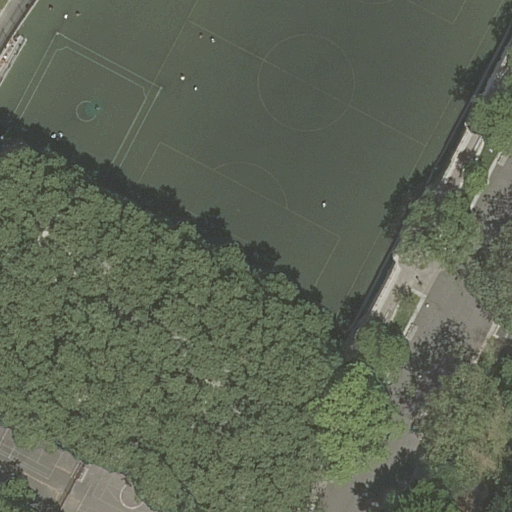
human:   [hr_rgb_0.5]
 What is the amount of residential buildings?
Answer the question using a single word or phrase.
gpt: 1

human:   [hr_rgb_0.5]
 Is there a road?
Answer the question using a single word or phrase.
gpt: yes

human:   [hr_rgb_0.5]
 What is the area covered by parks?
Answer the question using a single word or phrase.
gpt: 10636m2

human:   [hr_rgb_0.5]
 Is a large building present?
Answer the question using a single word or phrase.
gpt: no

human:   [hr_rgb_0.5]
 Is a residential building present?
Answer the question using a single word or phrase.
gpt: yes

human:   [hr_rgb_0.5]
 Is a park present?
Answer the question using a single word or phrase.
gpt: yes

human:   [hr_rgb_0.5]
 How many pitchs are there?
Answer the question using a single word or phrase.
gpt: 1

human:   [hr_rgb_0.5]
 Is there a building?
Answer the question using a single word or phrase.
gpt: yes

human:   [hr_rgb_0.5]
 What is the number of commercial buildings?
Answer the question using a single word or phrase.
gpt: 0

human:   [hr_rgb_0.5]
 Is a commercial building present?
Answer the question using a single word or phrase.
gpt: no

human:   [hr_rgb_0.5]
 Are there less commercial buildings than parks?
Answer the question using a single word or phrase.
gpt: yes

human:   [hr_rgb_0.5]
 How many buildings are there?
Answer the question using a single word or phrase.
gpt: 1

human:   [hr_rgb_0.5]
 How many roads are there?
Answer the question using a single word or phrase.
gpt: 1

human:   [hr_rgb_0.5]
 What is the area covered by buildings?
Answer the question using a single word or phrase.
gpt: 39m2

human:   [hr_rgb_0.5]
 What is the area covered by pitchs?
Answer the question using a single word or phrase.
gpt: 1m2

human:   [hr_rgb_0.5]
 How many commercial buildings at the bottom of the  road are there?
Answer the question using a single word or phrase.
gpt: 0

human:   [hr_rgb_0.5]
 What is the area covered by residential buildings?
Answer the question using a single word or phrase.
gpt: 39m2

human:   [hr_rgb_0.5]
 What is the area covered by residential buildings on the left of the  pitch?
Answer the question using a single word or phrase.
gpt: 39m2

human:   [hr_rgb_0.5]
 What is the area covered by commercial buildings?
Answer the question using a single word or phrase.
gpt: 0m2

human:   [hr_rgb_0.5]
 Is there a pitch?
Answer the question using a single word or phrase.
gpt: yes

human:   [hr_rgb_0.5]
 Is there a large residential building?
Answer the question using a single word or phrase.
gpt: no

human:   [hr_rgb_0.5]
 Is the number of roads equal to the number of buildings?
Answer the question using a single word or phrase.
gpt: yes

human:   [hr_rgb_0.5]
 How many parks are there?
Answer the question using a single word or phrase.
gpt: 1

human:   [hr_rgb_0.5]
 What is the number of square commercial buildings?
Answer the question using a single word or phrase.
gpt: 0

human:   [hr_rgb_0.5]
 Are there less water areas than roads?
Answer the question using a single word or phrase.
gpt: yes

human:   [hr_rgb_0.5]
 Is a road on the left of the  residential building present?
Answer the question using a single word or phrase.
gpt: no

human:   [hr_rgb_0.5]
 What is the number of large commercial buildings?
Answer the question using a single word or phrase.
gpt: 0

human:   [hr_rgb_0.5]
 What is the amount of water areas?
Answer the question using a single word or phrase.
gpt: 0

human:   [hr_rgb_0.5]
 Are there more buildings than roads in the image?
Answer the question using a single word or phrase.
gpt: no

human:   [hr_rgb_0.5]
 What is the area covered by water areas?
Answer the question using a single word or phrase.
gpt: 0m2

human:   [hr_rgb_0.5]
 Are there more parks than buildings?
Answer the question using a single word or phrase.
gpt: no

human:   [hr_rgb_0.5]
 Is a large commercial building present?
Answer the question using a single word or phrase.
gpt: no

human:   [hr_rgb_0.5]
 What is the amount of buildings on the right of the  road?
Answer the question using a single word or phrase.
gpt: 0

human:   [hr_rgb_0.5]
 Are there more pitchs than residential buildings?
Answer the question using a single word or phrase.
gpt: no

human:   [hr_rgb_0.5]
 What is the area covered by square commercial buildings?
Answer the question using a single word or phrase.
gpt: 0m2

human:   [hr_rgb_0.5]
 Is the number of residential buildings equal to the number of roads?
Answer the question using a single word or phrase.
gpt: yes

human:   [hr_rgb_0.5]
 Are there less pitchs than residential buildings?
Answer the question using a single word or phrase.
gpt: no

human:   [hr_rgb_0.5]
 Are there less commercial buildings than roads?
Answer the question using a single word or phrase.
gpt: yes

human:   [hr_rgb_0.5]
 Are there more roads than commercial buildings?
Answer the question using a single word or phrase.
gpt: yes

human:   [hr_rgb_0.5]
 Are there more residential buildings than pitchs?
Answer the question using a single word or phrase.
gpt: no

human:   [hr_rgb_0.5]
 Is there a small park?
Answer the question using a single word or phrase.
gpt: no

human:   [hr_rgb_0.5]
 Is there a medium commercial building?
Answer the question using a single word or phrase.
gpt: no

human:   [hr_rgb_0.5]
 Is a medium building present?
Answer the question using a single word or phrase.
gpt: no

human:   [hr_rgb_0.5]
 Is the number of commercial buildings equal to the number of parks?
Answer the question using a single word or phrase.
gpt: no

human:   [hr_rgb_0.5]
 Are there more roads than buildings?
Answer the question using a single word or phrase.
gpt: no

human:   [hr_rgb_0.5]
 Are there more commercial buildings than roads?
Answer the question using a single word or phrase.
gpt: no

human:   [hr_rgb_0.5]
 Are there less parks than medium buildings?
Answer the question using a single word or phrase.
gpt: no

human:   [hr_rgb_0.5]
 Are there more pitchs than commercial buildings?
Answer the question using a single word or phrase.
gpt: yes

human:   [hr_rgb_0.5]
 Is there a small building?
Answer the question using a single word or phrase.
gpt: yes

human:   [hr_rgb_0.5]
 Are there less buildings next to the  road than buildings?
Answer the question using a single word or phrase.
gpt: no

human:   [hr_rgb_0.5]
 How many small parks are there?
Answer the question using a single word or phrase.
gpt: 0

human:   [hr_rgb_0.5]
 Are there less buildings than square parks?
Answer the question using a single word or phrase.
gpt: no

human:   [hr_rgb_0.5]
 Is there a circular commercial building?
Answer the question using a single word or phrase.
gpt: no

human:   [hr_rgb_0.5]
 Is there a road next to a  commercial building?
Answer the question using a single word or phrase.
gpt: no

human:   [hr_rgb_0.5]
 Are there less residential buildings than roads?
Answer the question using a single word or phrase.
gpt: no

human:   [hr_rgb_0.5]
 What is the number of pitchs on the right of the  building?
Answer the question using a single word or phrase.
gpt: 1

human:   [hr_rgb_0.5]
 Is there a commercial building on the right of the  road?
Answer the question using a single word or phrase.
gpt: no

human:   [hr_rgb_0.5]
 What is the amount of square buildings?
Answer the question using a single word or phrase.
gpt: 0

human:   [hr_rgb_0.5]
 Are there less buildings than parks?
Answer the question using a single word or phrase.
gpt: no

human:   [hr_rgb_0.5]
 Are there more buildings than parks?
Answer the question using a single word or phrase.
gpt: no

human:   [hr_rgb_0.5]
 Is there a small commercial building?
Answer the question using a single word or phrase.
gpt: no

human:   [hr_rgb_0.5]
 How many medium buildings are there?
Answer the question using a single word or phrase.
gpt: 0

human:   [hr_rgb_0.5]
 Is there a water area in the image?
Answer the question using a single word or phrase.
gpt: no

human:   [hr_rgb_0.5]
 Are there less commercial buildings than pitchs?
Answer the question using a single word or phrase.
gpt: yes